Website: walmart
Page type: newsletter-management
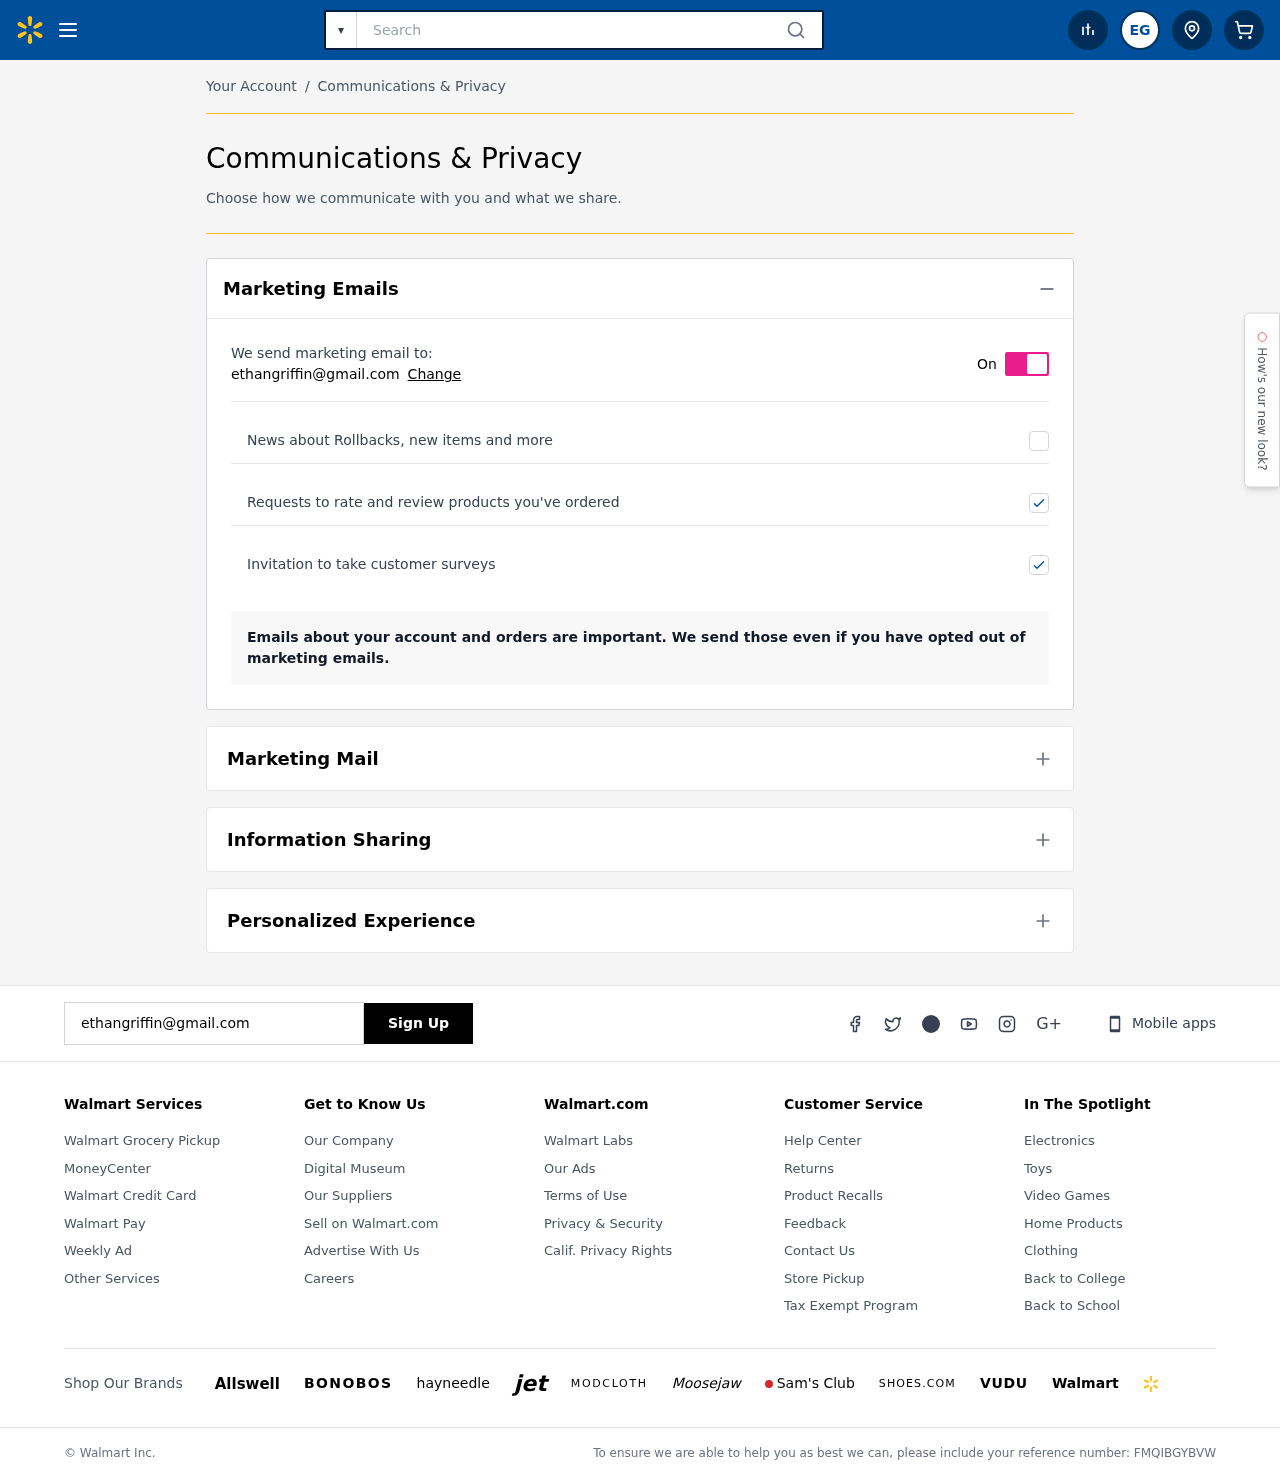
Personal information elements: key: PII_EMAIL
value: ethangriffin@gmail.com
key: PII_INITIALS
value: EG
Search elements: key: HEADER_SEARCH
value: Search